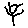
Label: tree